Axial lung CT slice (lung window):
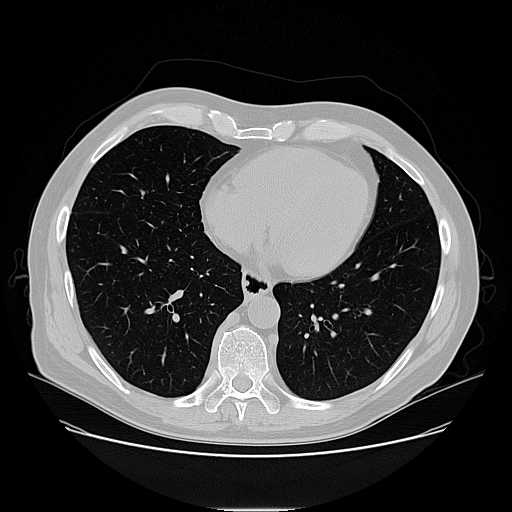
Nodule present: no